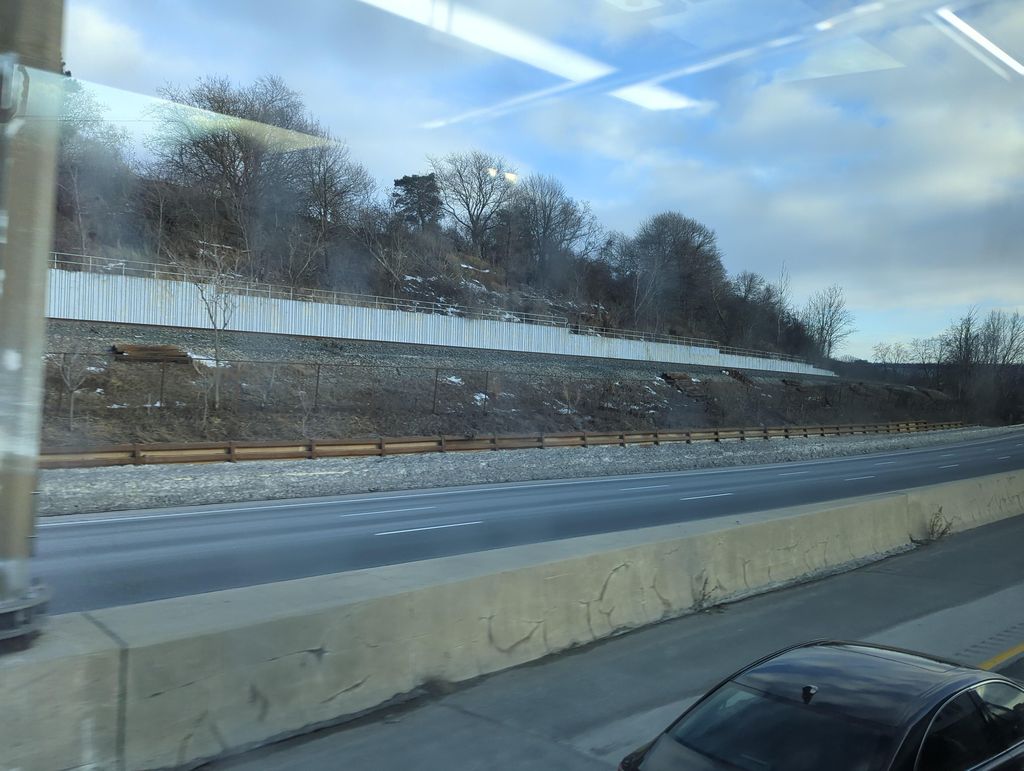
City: hamilton